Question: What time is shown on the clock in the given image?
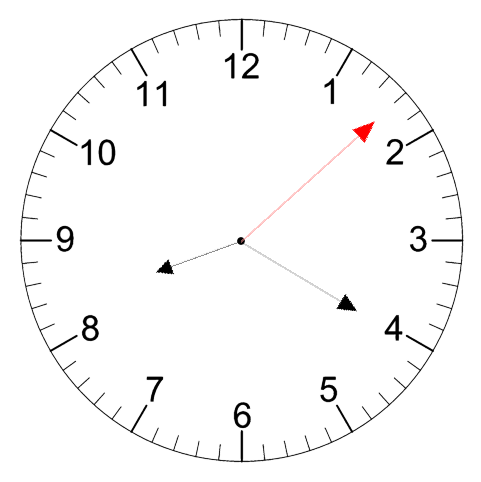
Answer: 08:20:08